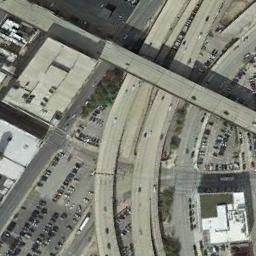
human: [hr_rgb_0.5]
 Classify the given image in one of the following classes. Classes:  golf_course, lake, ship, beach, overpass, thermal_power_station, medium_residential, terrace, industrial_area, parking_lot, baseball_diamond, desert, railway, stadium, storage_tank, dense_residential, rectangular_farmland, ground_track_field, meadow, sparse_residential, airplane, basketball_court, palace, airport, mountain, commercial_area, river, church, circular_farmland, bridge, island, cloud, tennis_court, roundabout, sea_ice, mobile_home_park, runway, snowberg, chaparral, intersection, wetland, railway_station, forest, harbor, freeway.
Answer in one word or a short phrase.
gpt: overpass